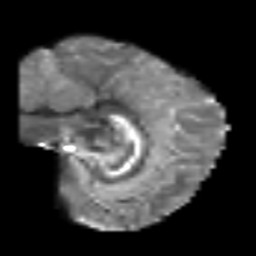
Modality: T2w
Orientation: sagittal
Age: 47
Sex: female
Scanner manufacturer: siemens
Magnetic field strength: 3 T
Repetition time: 6.1 s
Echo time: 0.101 s